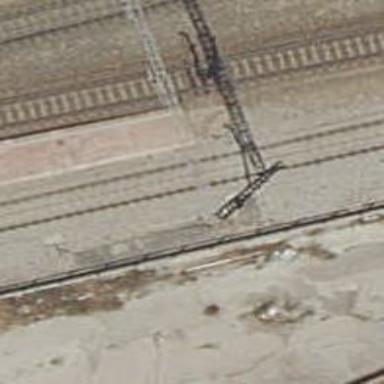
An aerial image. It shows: Platform for public transport at railway station.